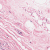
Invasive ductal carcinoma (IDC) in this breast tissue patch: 0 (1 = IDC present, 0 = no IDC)